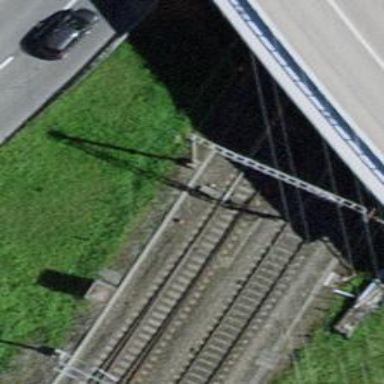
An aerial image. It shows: Railway switch.